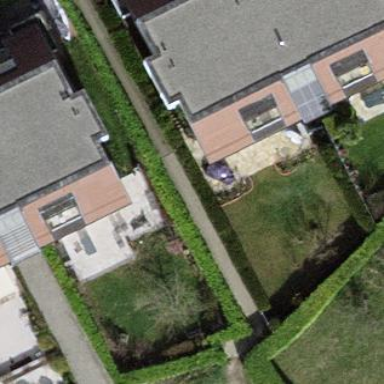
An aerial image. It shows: Garden surrounded by fence.